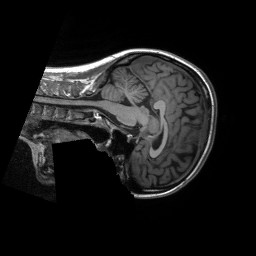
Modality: T1w
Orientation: sagittal
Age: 26
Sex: female
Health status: healthy
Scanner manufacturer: siemens
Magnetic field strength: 3 T
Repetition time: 2.3 s
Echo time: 0.00229 s